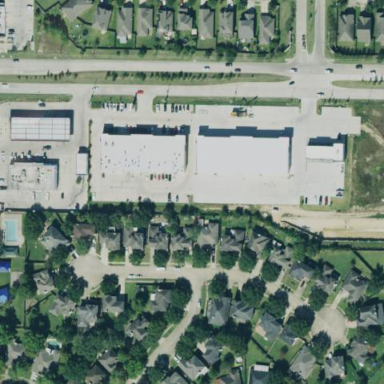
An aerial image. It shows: Retail area.